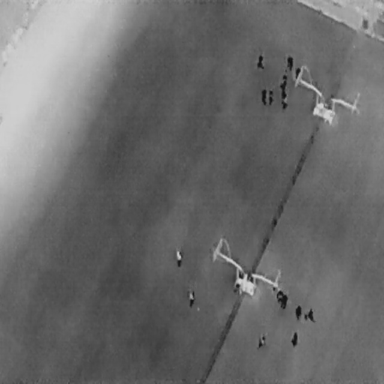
There are 18 People in the infrared image.